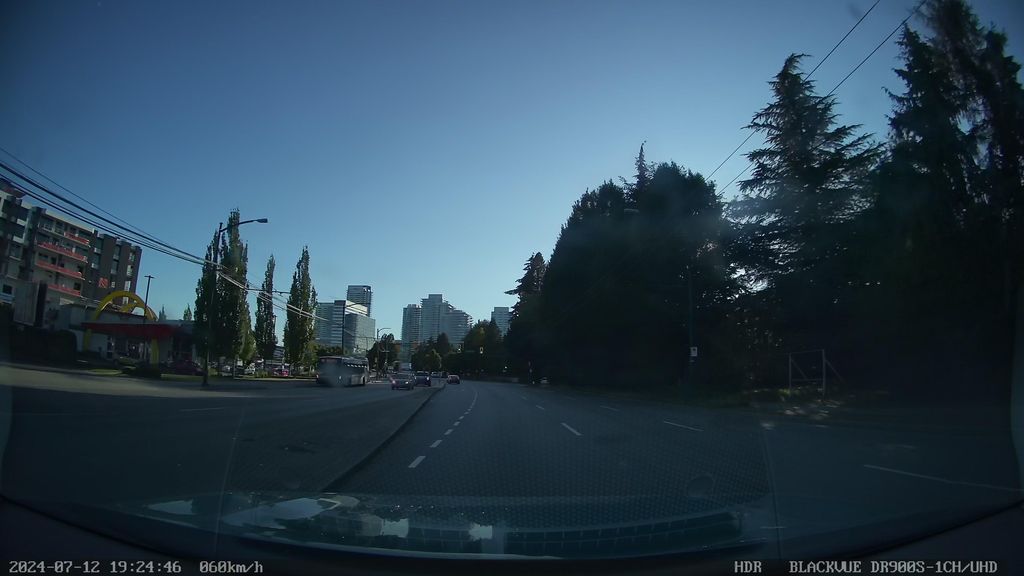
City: vancouver